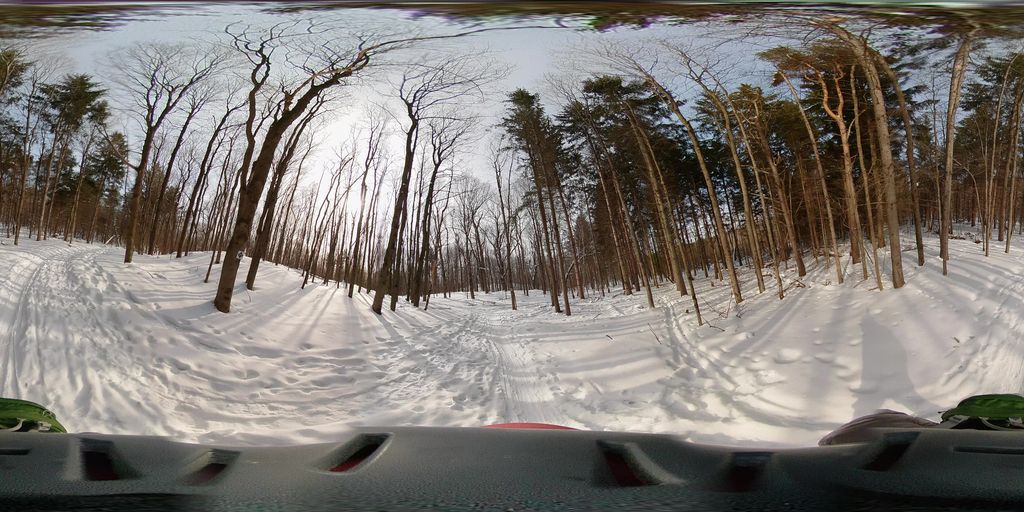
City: ottawa-gatineau